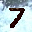
Label: 7